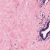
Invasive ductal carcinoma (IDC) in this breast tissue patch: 0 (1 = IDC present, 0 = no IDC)